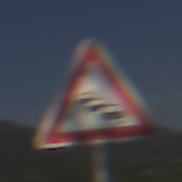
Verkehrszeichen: Stau
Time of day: MorningAfternoon
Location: Outdoor (RoadRail)
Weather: PartlyCloudy
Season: NotSpecified
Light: Natural